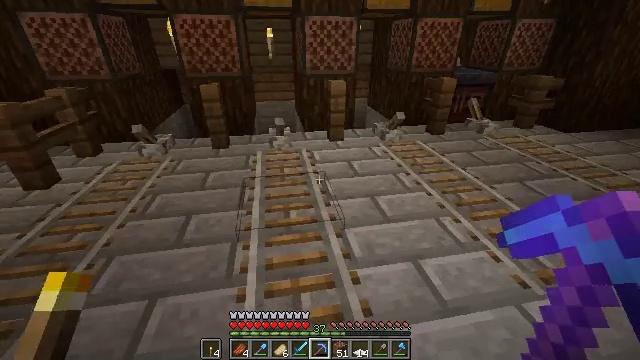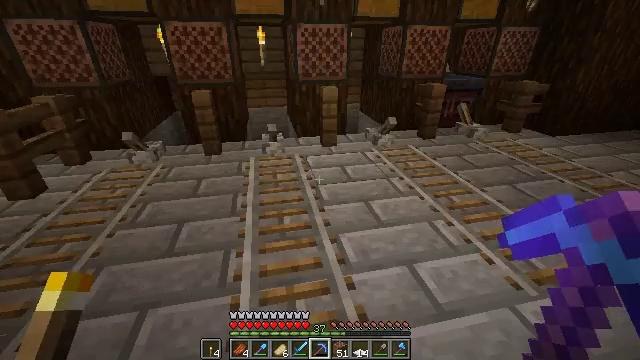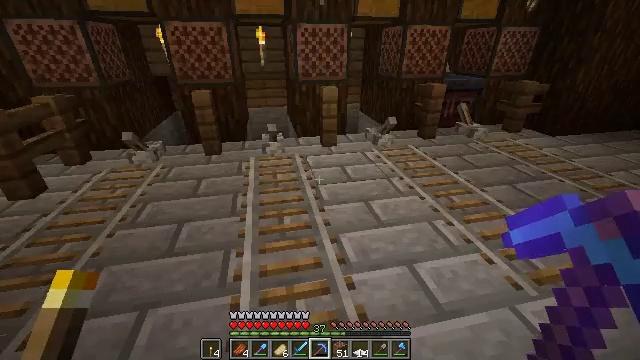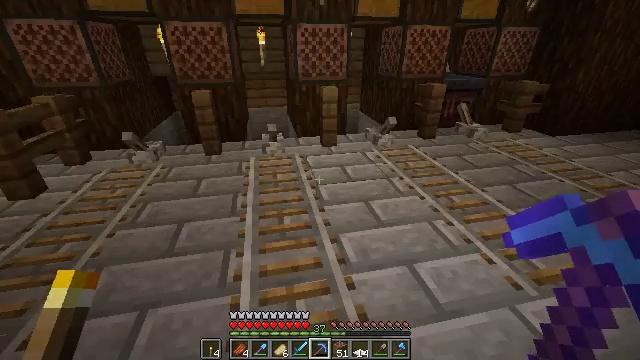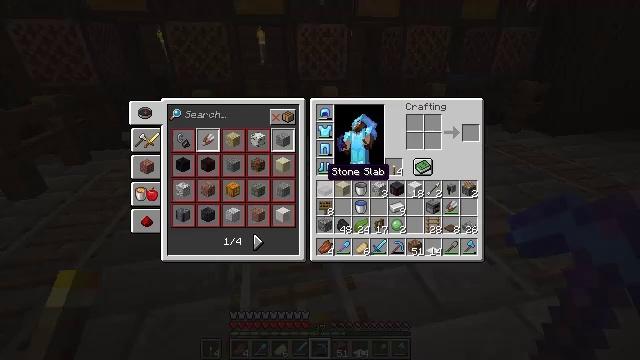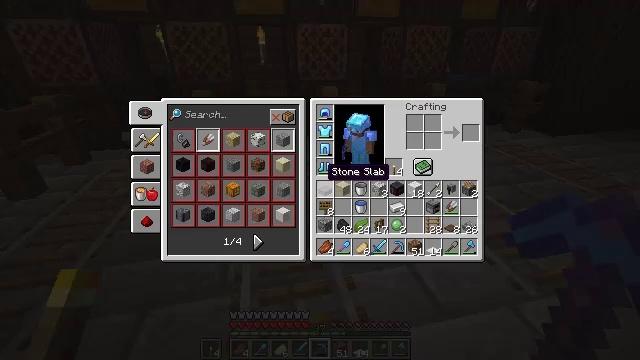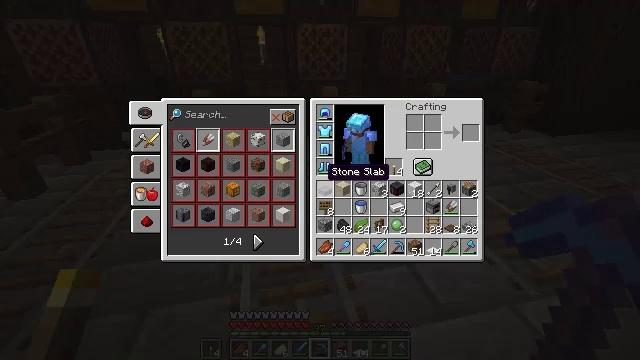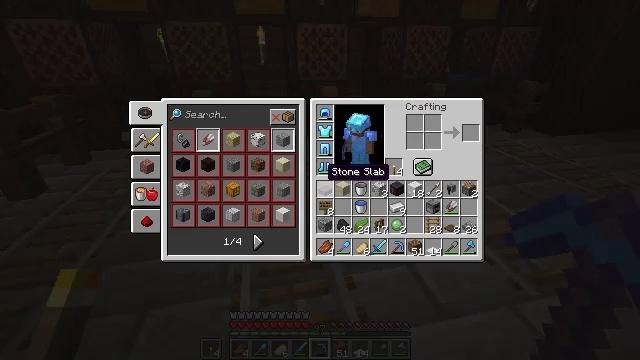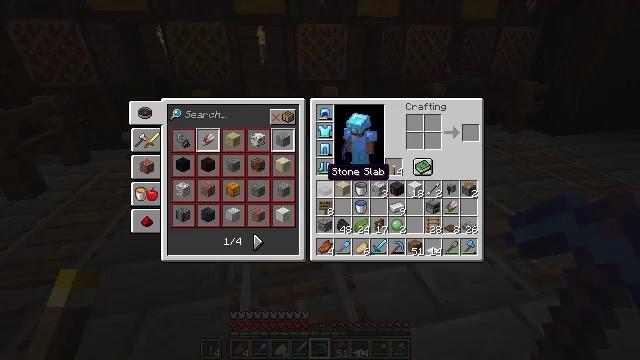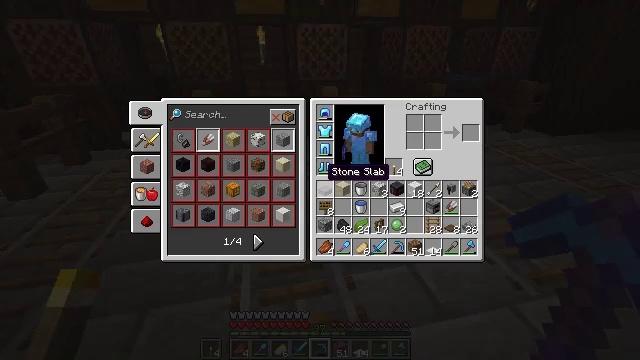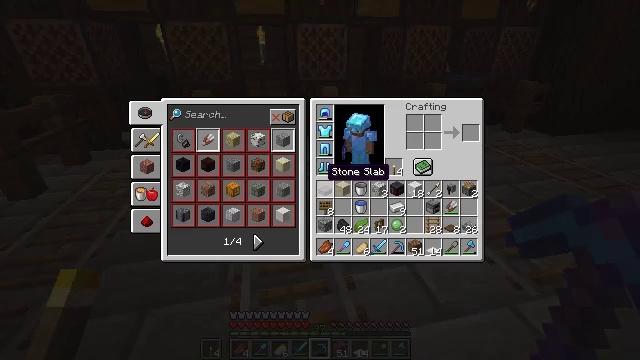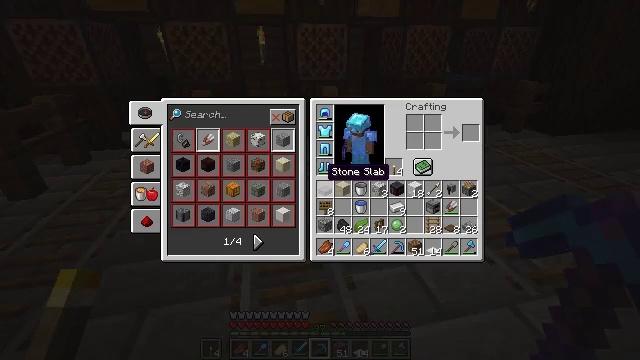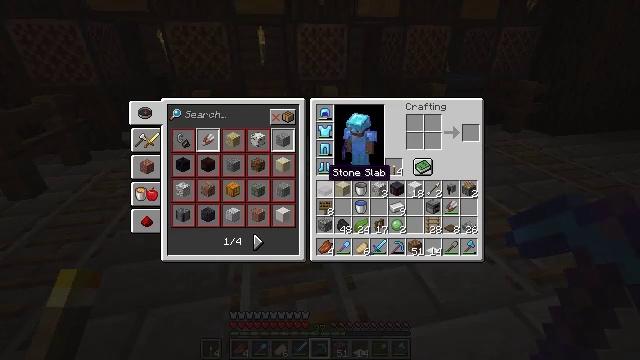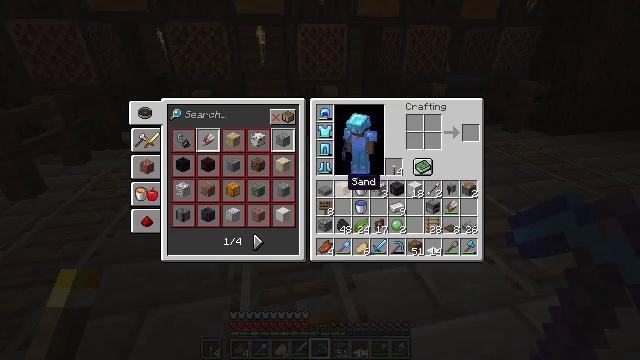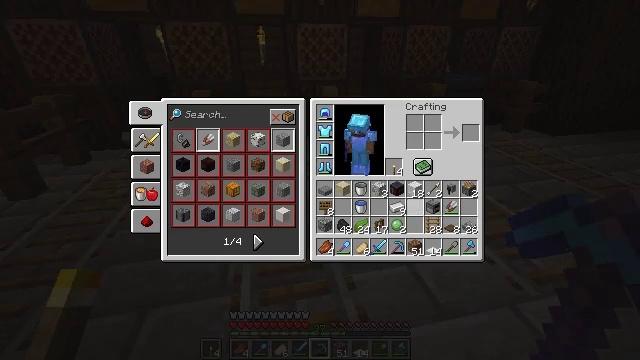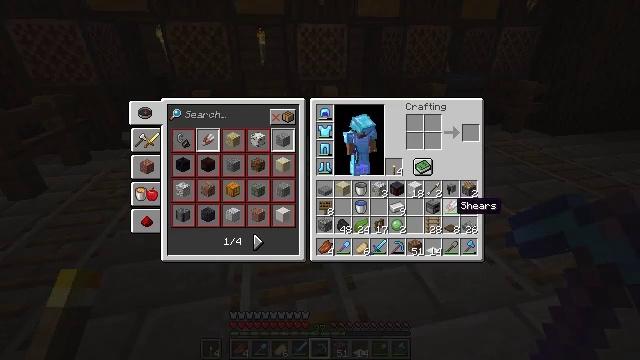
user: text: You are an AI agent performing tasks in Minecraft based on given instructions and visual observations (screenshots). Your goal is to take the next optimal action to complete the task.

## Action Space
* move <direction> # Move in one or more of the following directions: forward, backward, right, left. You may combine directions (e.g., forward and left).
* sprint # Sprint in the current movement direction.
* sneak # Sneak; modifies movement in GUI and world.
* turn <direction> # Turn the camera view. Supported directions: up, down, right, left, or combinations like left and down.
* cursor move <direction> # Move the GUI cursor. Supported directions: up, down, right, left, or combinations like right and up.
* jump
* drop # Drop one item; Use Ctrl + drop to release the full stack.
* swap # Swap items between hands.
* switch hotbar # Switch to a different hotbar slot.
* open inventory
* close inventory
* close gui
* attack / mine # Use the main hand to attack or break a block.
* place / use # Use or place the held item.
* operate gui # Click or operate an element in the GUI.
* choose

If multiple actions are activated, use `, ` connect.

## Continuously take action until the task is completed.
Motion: motion action
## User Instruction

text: Craft the sticky piston using slimeball and piston.
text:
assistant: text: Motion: turn right and up
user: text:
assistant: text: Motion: no_op
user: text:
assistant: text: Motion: no_op
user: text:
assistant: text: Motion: open inventory
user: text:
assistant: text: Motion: open inventory
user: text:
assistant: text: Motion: open inventory
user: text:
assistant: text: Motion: no_op
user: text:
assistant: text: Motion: no_op
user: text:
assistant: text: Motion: no_op
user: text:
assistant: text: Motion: no_op
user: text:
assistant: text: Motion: no_op
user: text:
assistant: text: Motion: no_op
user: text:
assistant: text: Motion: cursor move right and down
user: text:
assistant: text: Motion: cursor move right and down
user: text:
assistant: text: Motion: cursor move right
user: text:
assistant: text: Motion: no_op
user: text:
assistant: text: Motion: no_op
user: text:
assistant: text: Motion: no_op
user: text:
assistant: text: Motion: no_op
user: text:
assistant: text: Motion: no_op
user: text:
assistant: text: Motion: no_op
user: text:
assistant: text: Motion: no_op
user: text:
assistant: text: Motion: no_op
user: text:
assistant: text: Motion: no_op
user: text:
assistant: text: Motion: no_op
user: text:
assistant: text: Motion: no_op
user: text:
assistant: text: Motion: cursor move up
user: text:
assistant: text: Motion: cursor move up
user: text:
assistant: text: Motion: no_op
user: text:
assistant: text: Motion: no_op